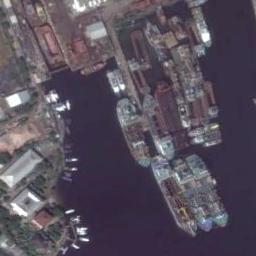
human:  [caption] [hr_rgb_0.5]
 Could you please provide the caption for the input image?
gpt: There are many ships on the shore next to buildings and trees .

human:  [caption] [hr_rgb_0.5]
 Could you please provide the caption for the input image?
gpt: There are many boats docked at the pier in the harbor  There are buildings and green plants on the pier .

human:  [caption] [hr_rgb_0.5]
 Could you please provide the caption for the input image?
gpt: Some cargo ships are docked at the dock and some buildings are on the bank .

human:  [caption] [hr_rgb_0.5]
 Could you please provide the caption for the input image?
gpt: There are a few buildings of different shapes and sizes beside the ship .

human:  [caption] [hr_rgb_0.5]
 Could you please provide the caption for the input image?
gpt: There are some ships at the harbor beside some buildings .